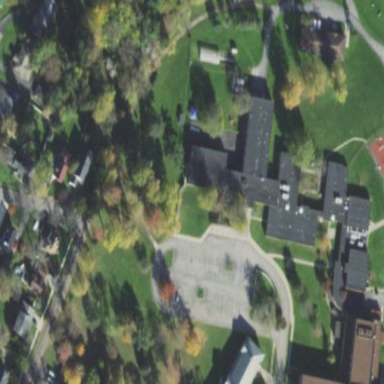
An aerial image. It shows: School building.